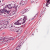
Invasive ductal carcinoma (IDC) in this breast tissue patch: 1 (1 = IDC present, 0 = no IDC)